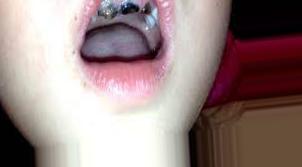
Condition: Caries